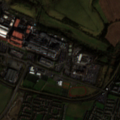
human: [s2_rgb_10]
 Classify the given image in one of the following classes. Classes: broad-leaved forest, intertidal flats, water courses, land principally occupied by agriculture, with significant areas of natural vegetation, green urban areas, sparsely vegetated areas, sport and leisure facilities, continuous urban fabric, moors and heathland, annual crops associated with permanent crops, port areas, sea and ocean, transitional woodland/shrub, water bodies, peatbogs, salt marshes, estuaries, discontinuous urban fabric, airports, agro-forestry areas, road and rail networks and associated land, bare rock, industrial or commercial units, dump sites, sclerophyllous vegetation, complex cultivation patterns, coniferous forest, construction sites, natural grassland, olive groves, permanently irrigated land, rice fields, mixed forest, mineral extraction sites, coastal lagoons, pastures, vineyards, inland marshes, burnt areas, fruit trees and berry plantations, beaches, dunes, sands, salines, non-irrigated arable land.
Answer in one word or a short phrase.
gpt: discontinuous urban fabric, industrial or commercial units, non-irrigated arable land, pastures, land principally occupied by agriculture, with significant areas of natural vegetation